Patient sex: M
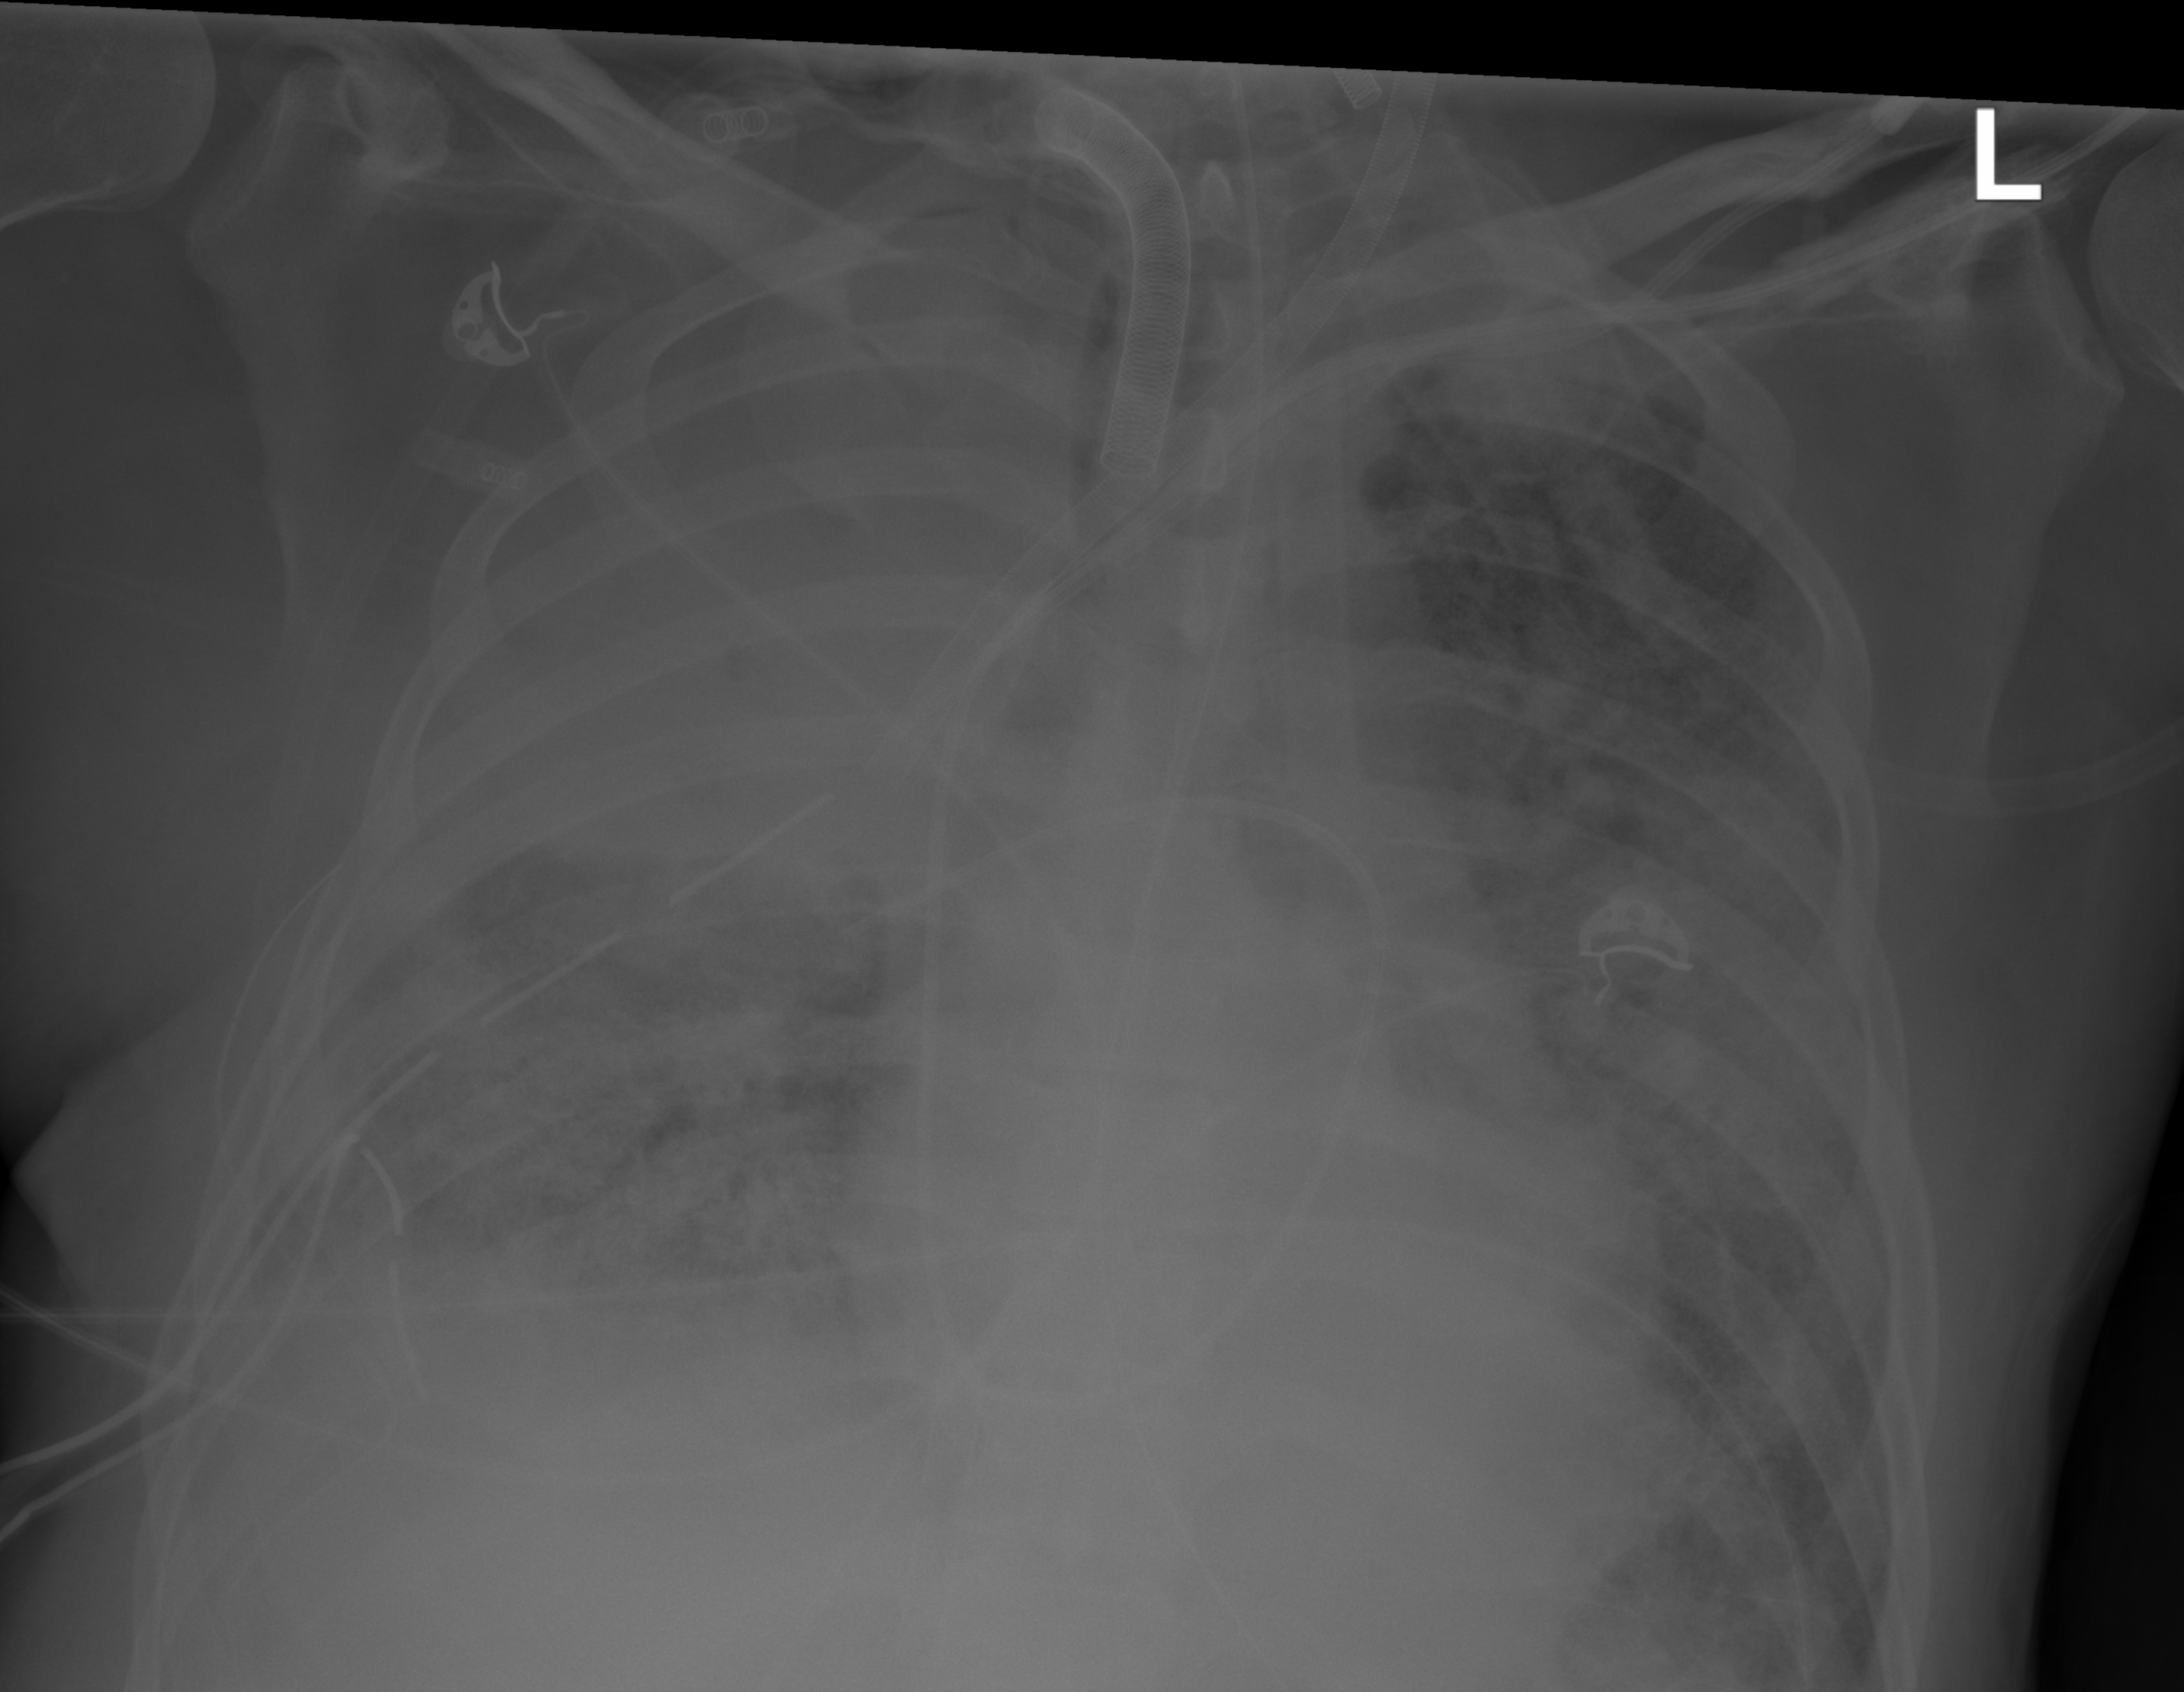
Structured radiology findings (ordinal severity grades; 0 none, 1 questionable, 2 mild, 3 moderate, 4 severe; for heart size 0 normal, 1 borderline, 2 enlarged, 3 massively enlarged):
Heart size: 1
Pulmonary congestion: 3
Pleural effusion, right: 3
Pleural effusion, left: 1
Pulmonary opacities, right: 4
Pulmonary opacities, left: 4
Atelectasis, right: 4
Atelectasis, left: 3